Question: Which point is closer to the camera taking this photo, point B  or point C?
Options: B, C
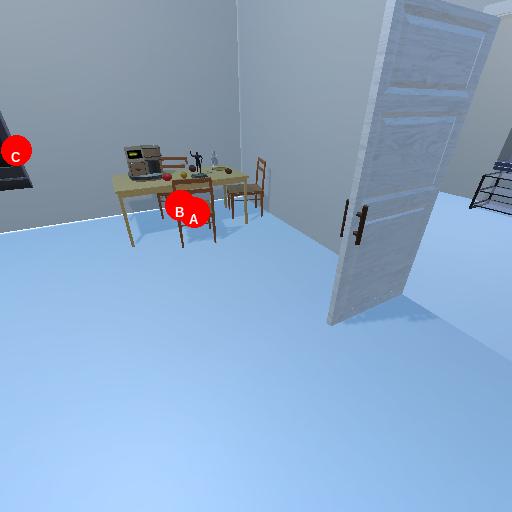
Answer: B